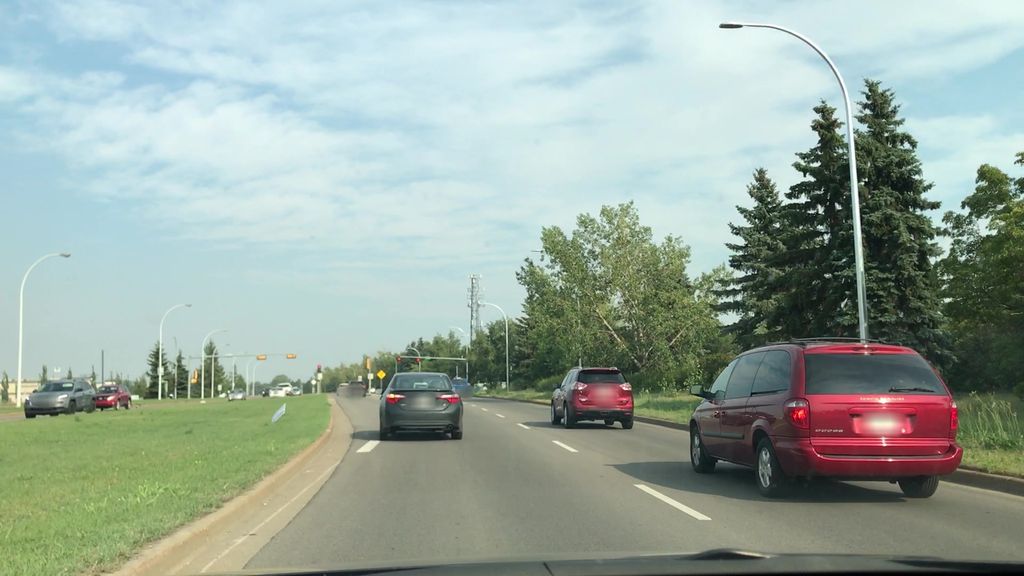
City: edmonton